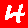
Digit: 4